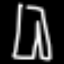
Label: pants